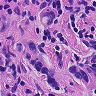
Metastatic tissue present: yes